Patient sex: M
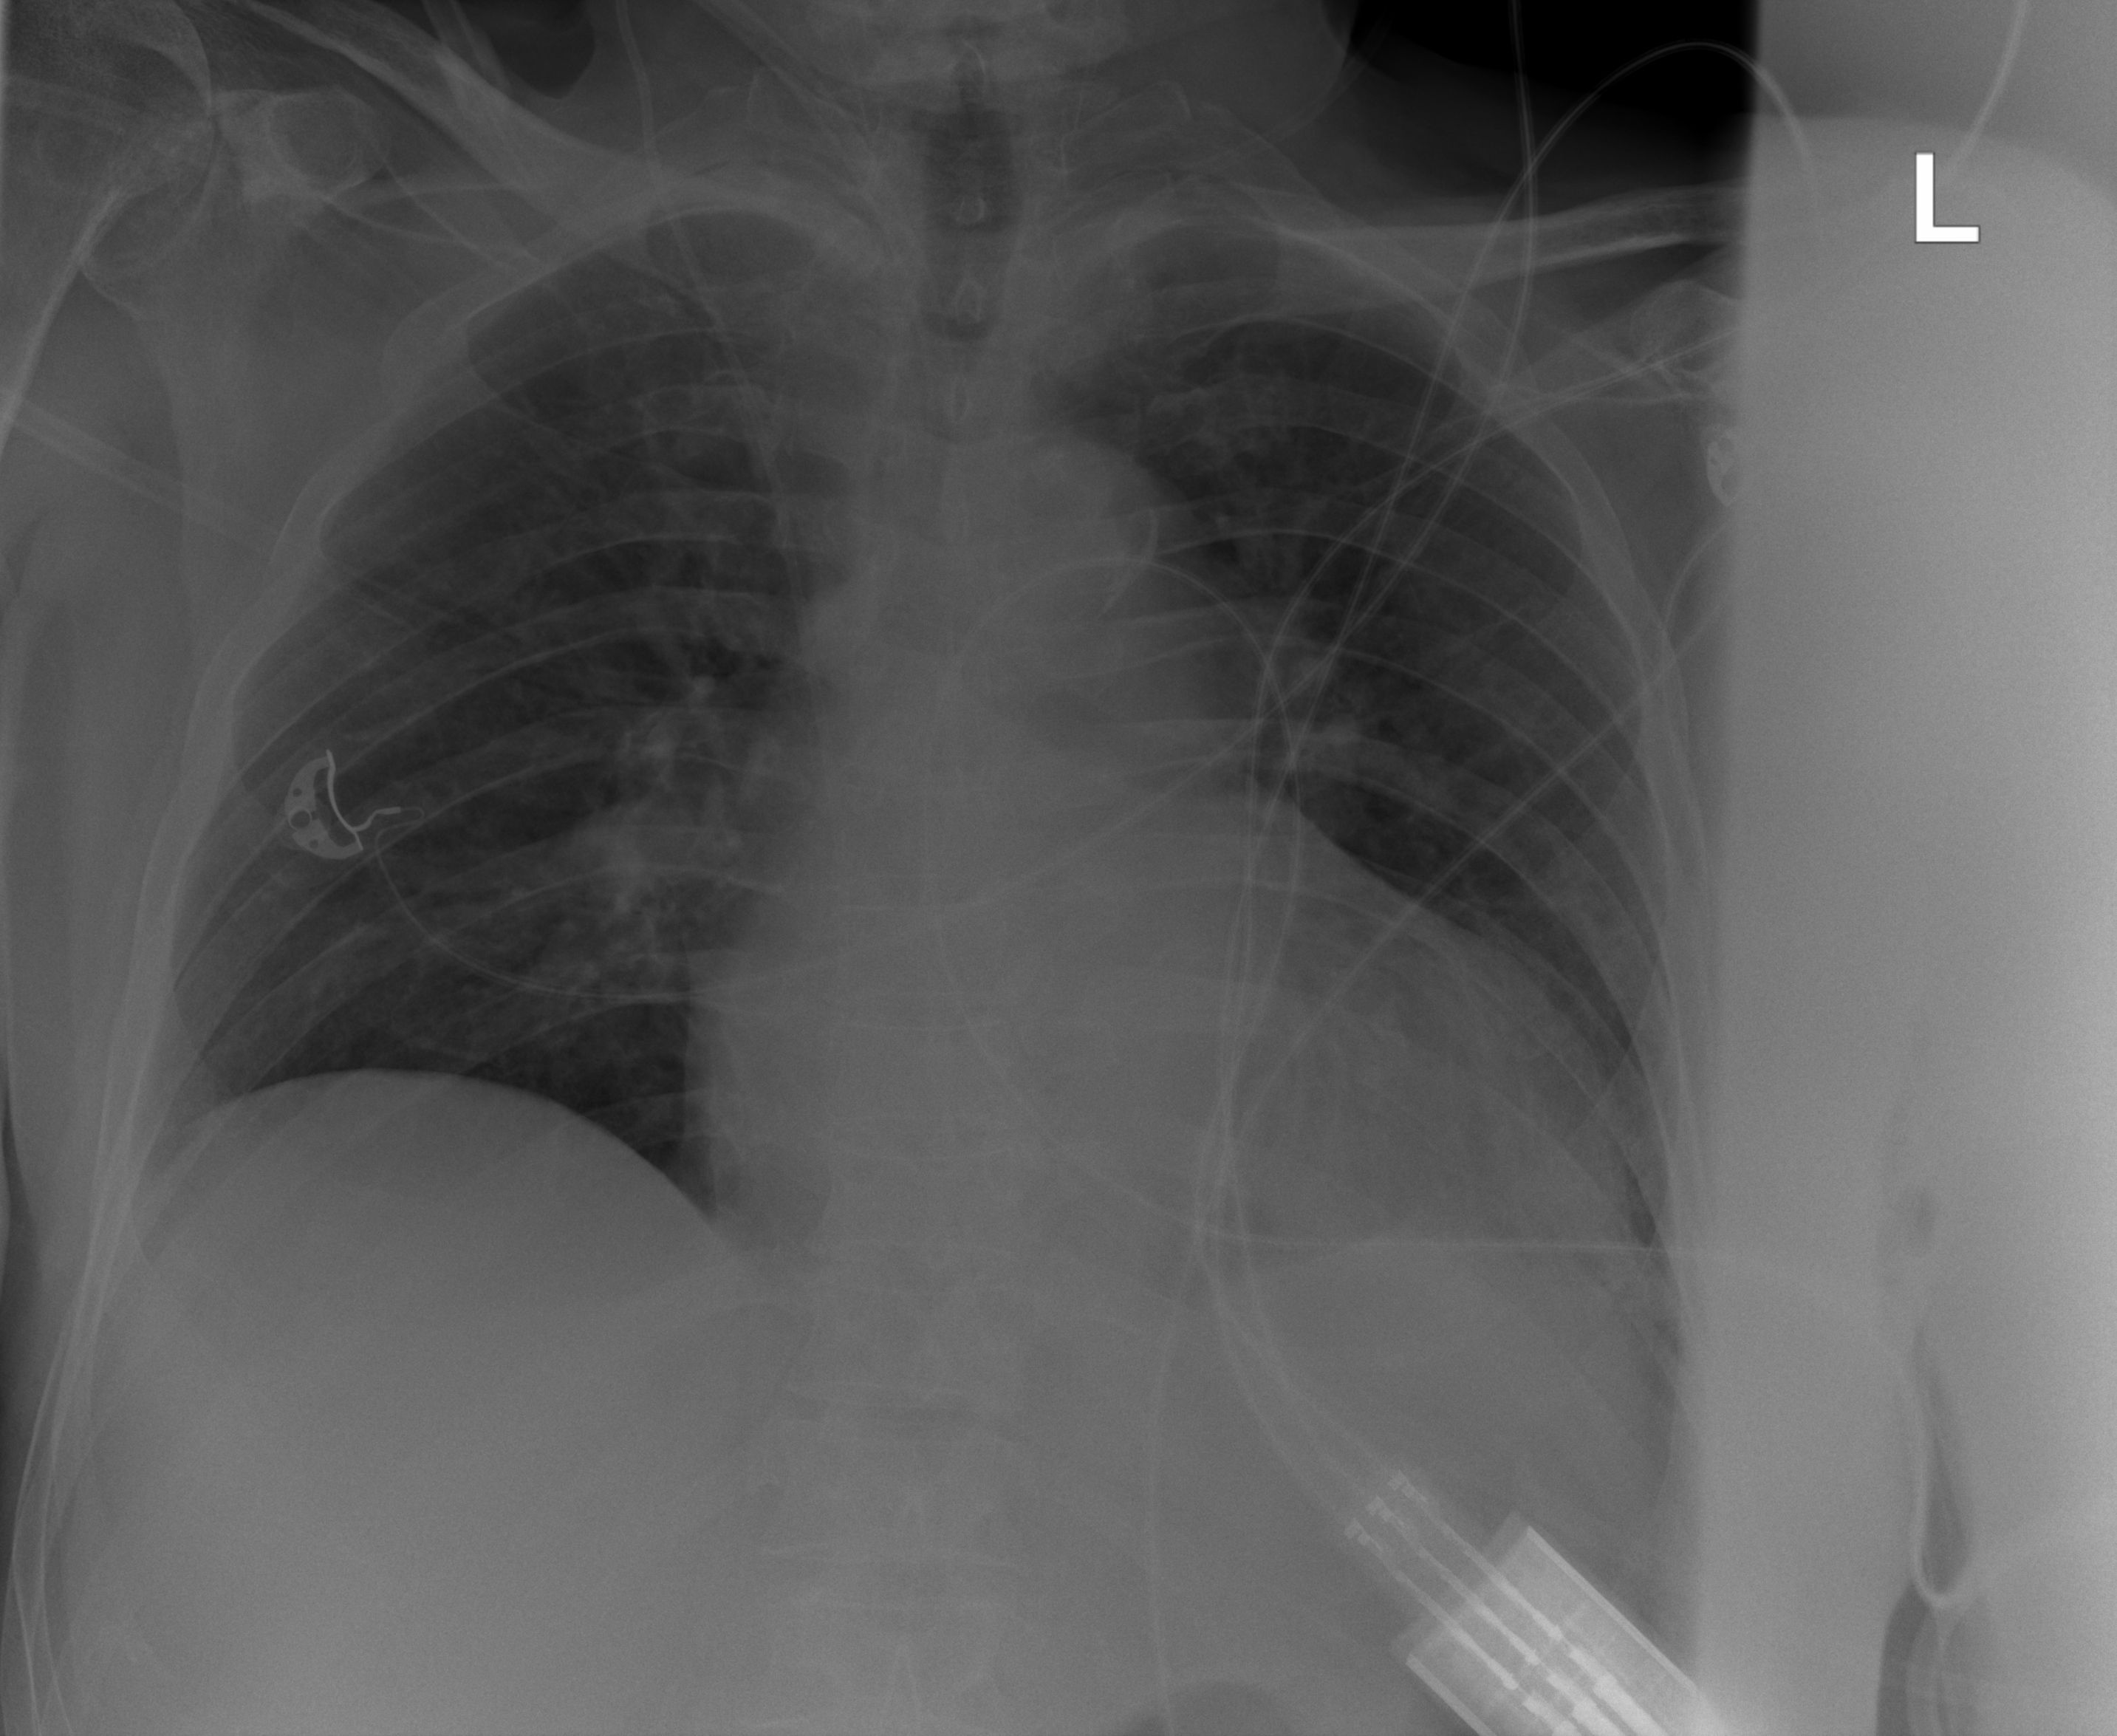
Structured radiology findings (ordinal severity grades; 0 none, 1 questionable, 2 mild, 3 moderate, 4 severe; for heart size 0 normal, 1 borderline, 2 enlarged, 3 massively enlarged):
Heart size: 2
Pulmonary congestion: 2
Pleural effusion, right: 0
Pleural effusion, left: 2
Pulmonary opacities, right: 0
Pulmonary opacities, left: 0
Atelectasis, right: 0
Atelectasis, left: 2